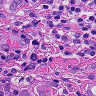
Metastatic tissue present: yes